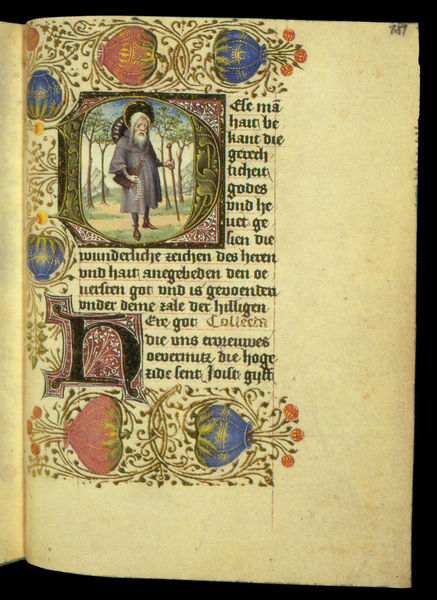
Titel: Lochner-Gebetsbuch
Künstler: Stefan Lochner
Institution: Darmstadt, Universitäts- und Landesbibliothek
Schlagwörter: berg, blau, mann, umhang, blumen, rot, wiese, bart, rahmen, pflanzen, wald, ranken, schrift, stab, deutsch, zwiebel, buch, wandern, mohn, illustration, text, initiale, heiligenschein, wanderer, mittelalter, heiliger, miniatur, wanderung, latein, pilger, buchmalerei, jakobus, d, h, wandermönch